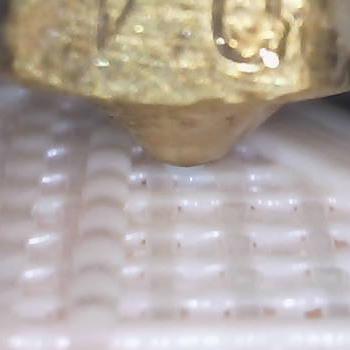
Flow rate: 283%